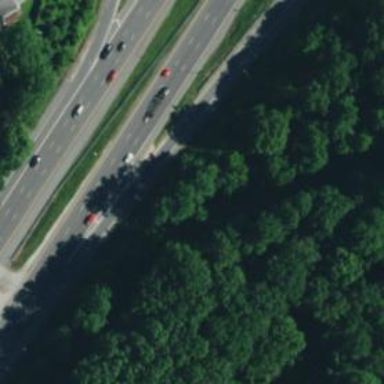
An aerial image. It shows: Asphalt motorway link.